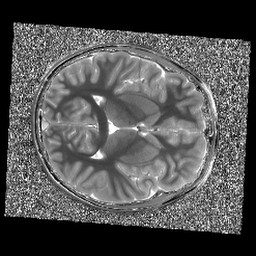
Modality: T1map
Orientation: axial
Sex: male
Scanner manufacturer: siemens
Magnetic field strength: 3 T
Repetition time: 5 s
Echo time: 0.00368 s